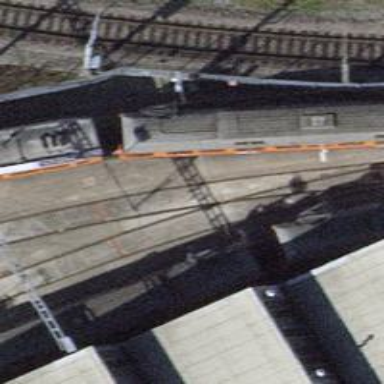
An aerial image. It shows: Single-track electrified railway service yard with contact line for trains.